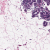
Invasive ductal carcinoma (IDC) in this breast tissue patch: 0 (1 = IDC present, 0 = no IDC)